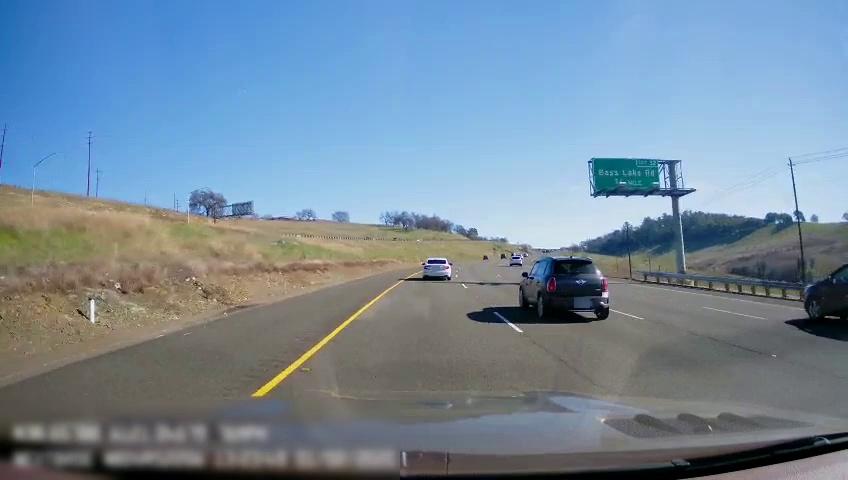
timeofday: Day
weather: Sunny
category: Drivable Space
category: Vehicles | SUV
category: Vehicles | Car
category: Vehicles | Car
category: Vehicles | SUV
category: Lanes | Current Lane
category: Lanes | Current Lane
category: Lanes | Alternate Lane
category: Lanes | Alternate Lane
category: Lanes | Alternate Lane
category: Traffic | Signs